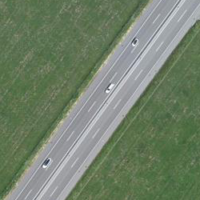
EUNIS habitat code: 57
Species observed at this site:
Milvus milvus